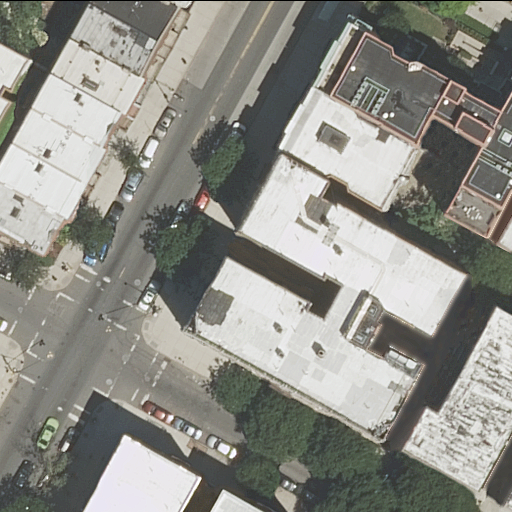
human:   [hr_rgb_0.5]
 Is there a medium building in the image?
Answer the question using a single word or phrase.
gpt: yes

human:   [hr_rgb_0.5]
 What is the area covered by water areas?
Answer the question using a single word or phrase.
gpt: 0m2

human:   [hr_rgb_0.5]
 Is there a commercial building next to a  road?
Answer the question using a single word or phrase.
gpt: no

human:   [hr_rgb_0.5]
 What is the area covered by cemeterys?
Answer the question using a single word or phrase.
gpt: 0m2

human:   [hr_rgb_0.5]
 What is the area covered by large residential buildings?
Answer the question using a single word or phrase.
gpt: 3236m2

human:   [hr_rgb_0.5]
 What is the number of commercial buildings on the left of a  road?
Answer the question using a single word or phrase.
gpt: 0

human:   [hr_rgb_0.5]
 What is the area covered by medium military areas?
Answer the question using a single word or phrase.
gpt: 0m2

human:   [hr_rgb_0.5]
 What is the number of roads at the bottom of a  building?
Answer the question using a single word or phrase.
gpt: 1

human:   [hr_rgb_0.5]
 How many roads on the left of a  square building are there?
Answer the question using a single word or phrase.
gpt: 0

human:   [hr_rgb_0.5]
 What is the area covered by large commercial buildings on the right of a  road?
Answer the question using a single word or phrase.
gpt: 0m2

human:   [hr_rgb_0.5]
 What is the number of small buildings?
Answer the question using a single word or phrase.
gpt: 3

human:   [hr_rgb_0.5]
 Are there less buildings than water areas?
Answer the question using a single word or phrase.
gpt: no

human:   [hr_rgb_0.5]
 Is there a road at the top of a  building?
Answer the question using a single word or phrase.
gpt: yes

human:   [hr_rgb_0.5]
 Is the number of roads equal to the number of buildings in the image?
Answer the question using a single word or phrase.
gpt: no

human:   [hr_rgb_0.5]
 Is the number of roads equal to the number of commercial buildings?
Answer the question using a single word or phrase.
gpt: no

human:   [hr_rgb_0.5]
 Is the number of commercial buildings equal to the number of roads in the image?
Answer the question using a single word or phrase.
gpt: no

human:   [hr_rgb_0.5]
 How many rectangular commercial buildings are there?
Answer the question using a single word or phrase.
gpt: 0

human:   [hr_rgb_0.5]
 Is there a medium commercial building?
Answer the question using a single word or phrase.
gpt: no

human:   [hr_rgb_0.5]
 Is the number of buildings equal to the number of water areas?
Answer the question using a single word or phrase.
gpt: no

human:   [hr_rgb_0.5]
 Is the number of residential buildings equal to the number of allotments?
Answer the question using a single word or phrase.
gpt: no

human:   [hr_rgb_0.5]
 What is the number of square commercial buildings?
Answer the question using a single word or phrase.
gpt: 0

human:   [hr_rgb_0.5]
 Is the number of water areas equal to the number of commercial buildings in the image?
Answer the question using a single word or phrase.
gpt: yes

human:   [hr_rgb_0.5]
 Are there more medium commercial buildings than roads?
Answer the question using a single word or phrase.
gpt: no

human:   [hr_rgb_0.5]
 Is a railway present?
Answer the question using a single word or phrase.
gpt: no

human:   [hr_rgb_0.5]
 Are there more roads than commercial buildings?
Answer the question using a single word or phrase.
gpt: yes

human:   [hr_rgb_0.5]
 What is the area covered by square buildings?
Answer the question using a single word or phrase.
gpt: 0m2

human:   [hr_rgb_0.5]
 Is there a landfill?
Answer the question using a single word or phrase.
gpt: no

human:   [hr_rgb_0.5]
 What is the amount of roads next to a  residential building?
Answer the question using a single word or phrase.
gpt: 2

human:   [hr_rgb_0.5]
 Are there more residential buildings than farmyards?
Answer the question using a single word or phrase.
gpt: yes

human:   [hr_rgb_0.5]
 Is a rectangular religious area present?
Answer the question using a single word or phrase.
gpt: no

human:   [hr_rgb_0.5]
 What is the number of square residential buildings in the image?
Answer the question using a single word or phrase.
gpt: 0

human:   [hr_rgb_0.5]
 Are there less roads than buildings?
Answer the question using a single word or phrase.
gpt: yes

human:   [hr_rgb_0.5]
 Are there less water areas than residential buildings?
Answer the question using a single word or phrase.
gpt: yes

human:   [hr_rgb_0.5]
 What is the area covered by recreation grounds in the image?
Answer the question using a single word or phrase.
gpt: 0m2

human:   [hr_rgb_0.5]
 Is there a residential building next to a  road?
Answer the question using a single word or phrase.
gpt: yes

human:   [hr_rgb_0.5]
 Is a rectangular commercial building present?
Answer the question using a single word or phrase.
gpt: no